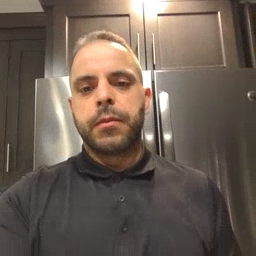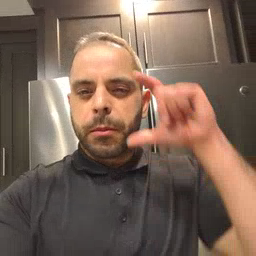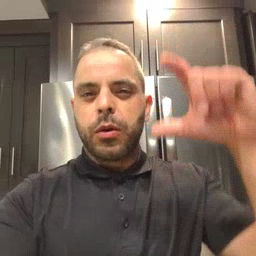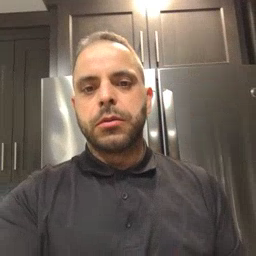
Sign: moon